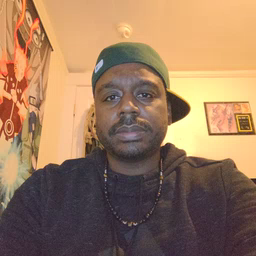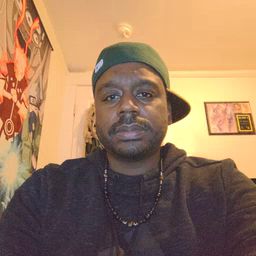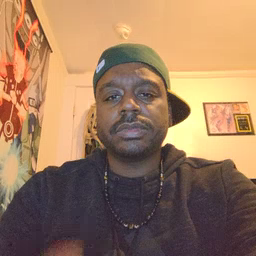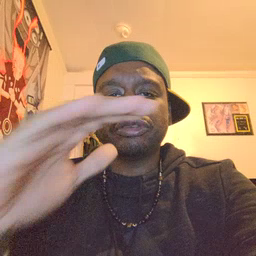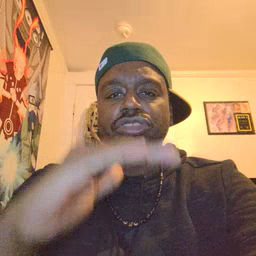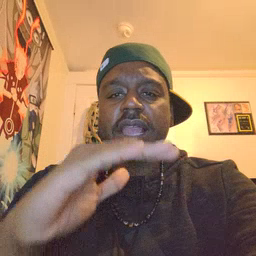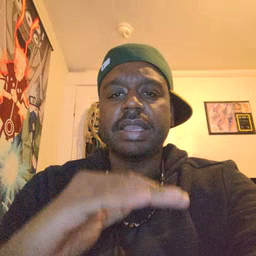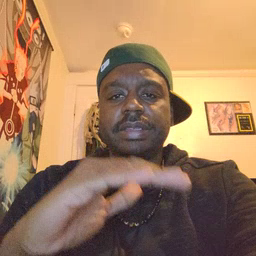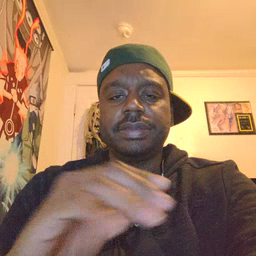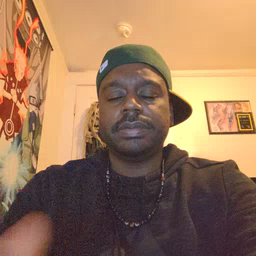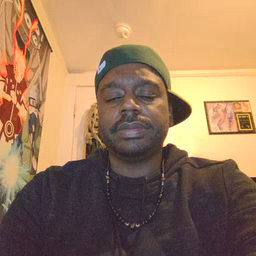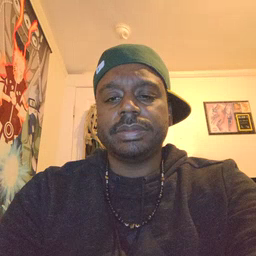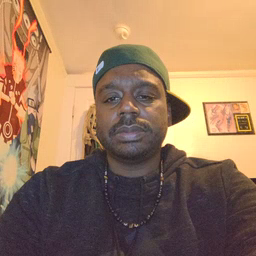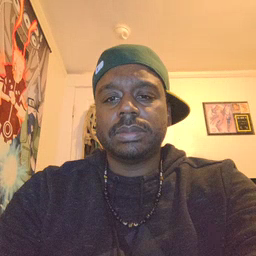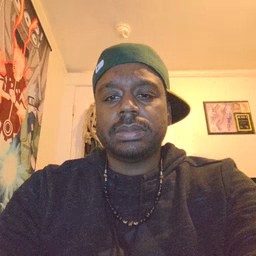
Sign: child